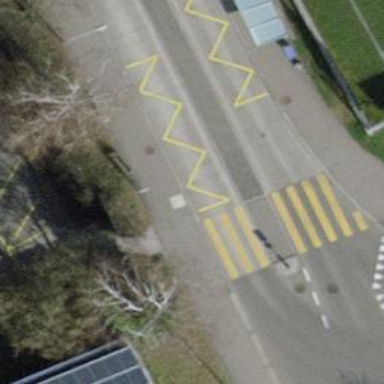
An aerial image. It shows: Bus stop with platform for public transport.